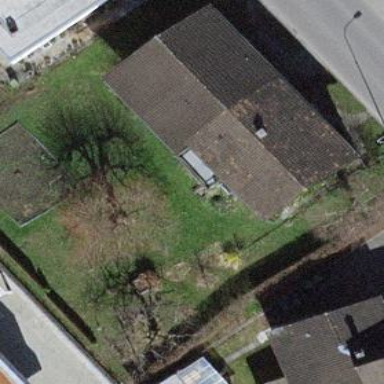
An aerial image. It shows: Semi-detached house.